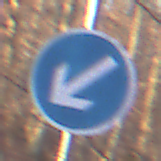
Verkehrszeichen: VorgeschriebeneVorbeifahrtLinks
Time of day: SunriseSunset
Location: Outdoor (Nature)
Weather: Clear
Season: Autumn
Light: Natural